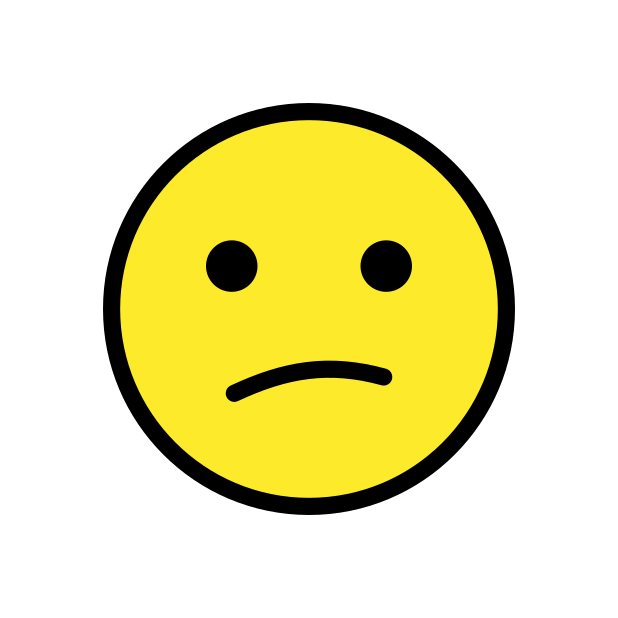
confused face